Question: I am wondering how is it possible to achieve notification count as we see in linked (as shown in image below)

I have tried implementing a similar solutions, using a Span which has a background image and then using tag along with it.
Roughly,
'''
<span class="message-icon" title="Unread Message" style="display: inline-block"></span><span style="background-color: red"><sup><b>5</b></sup></span>
'''
this is no where near to what is there on linkedin's site.
Is there a cooked solution already available for it? Or any Ideas how it can be achieved?
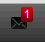
Answer: Take a look at this: <URL>
From this post: <URL>
If you make the div that contains the message icon as big as the message icon + the notification icon, then you can position the notification icon in the top right corner of that div using 'absolute' positioning. As is shown in the fiddle.